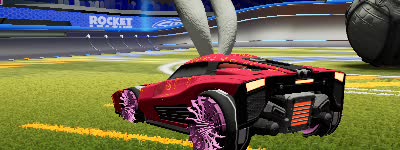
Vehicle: breakout